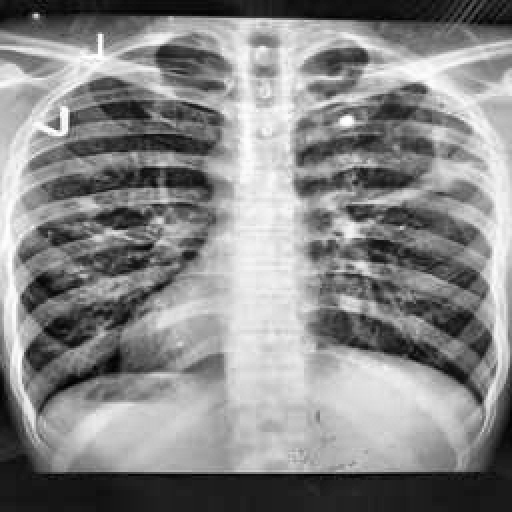
Finding: TUBERCULOSIS